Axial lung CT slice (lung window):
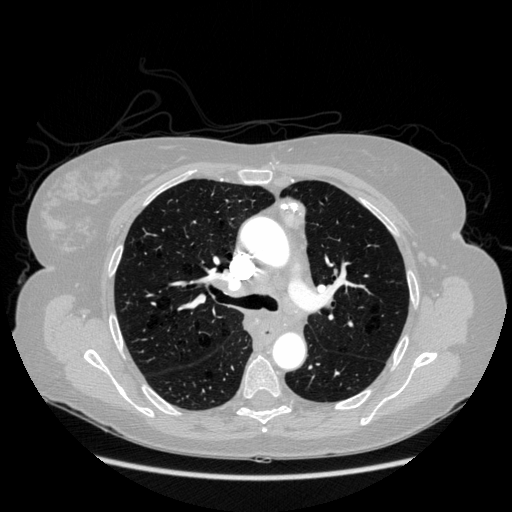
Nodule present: no